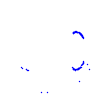
Particle: proton